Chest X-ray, PA view. Patient: 46 years old, sex F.
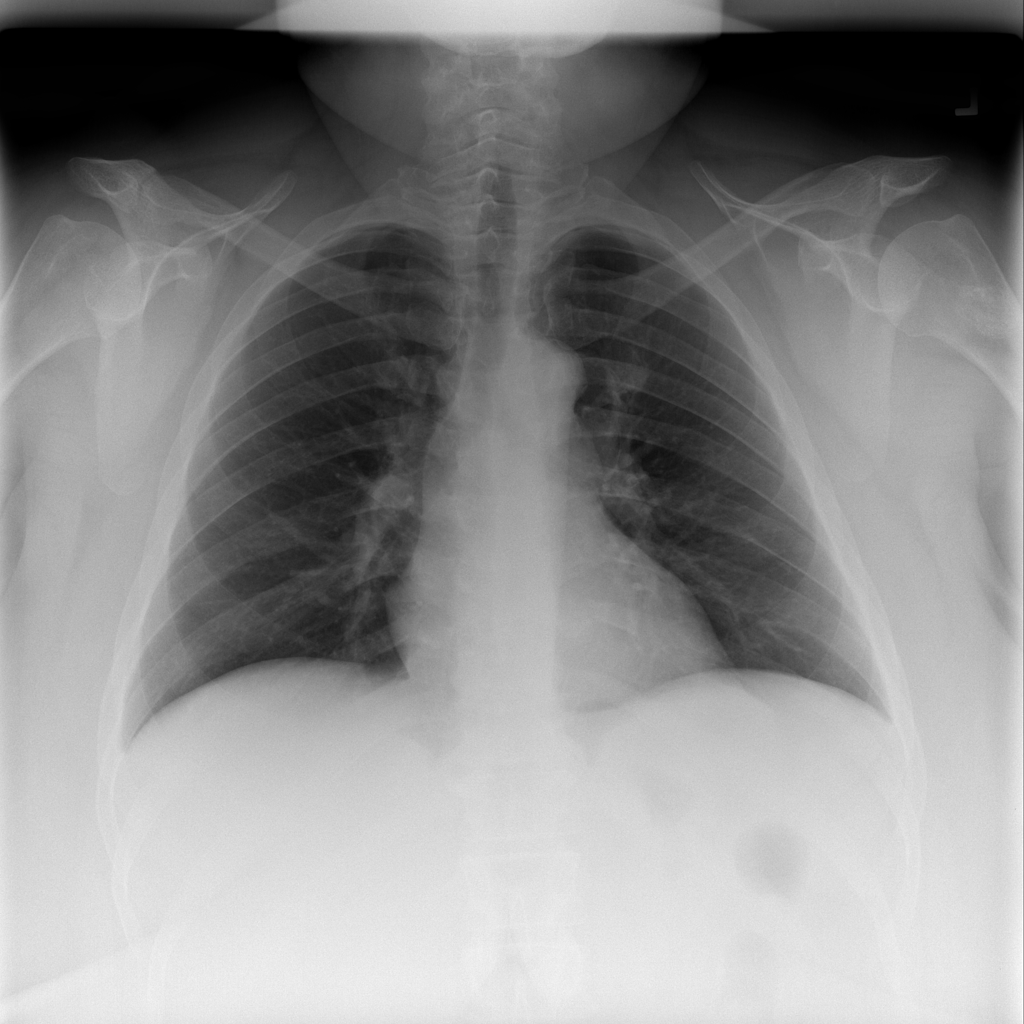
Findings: No Finding